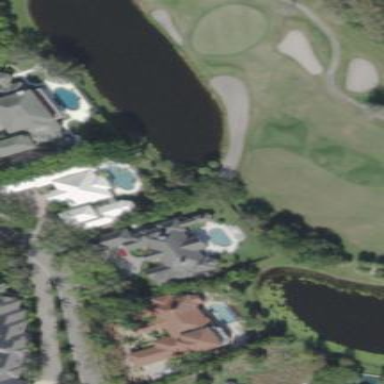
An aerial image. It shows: Pond on golf course designated as lateral water hazard.